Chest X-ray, PA view. Patient: 23 years old, sex M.
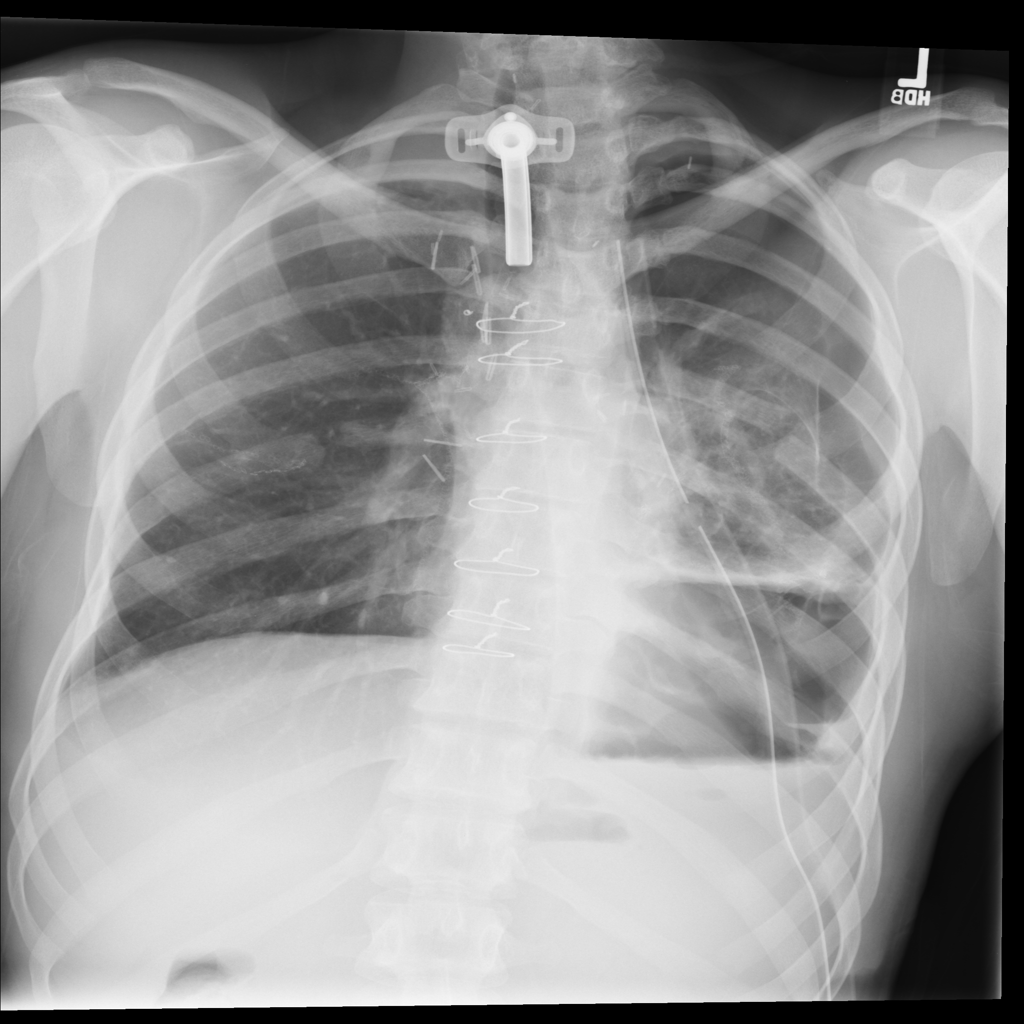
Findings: Pneumothorax